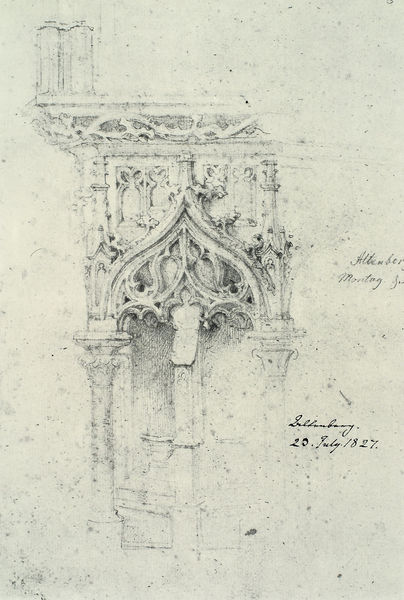
Titel: Inneres mit Teilbild vom Sockel des Sakramentshäuschen
Künstler: Carl Friedrich Lessing
Institution: Ohio/USA, Cincinnati Art Museum
Schlagwörter: skizze, säulen, zeichnung, muster, stein, gotik, papier, dekor, verzierung, gewölbe, gotisch, filigran, gothik, gothisch, juli, altenberg, 20, 20., 1827, dahlenberg